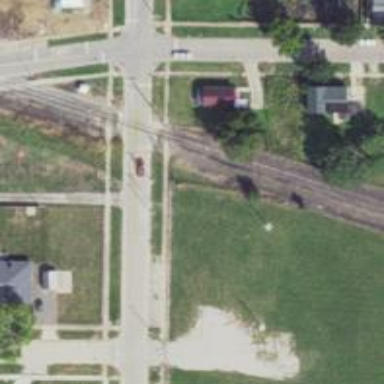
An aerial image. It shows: Crossing for the railway.